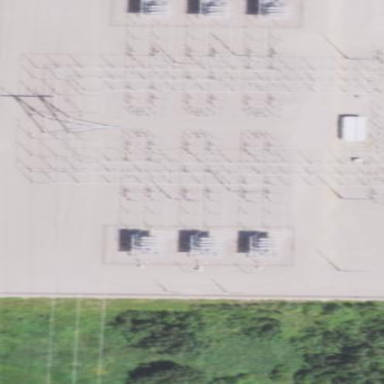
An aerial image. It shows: Outdoor substation at the compensation level.